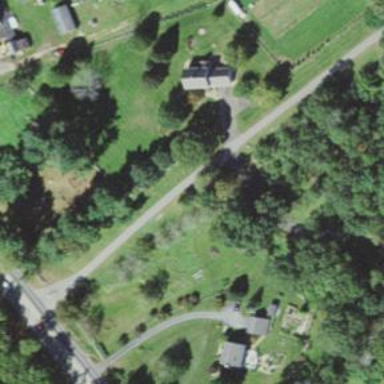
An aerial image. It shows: Private cemetery with solemn ambiance.